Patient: sex M, age 43
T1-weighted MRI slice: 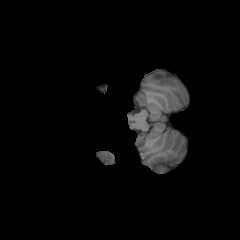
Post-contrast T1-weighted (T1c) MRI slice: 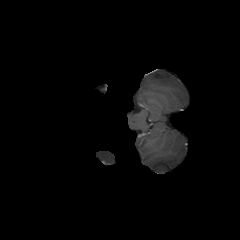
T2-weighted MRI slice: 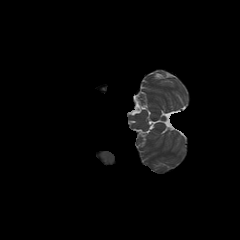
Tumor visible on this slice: no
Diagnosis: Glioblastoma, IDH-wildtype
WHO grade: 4